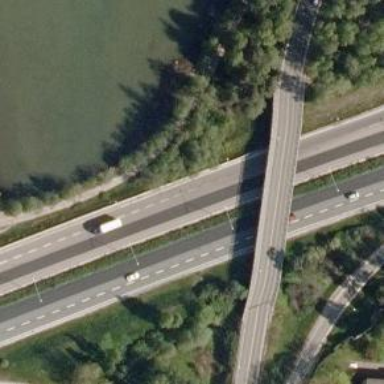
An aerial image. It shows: Asphalt motorway.